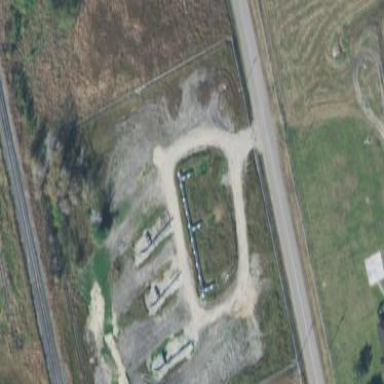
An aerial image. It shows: Industrial area enclosed by fence. The industrial landuse is related to gas operations. There is valve group substation located within the area.